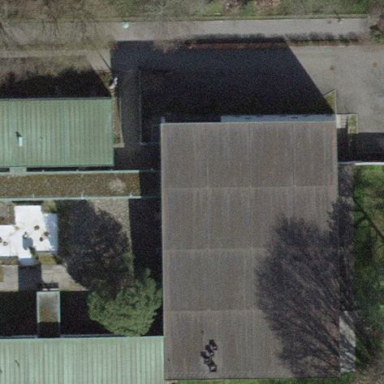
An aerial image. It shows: Office building.